Первая из~приведенных фотографий получена с~помощью цифровой камеры. На~ней изображен стеклянный шар, освещенный сзади диффузным (рассеянным) светом, содержащим только две узкие спектральные линии: красная 630~нм и фиолетовая 400~нм. Рассеянный свет идет от~белого пола (обозначен~«1» на~рисунке) и белых стен (обозначены~«2»). И~пол, и~стены освещаются фиолетовым и~красным светодиодами. Камера имеет только красный, синий и~зеленый датчики, поэтому фиолетовое излучение отображается на~фотографии как синее. Фотография сделана с~расстояния, намного превышающего радиус шара. К~задней поверхности шара приклеена тонкая непрозрачная нить, которая образует на~шаре дугу большого круга. На~фотографии нить заслонена шаром и~не~видна напрямую. Однако, сильно деформированные изображения небольших сегментов нити видны в~виде синего (обозначен~«b») и красного (обозначен~«r») эллипсов. Буквой~«p» на~фотографии обозначены области пурпурного цвета.  На~первой фотографии центр шара отмечен крестиком, а~периметр шара отмечен пунктирной линией. Увеличенная первая фотография приведена на~отдельном листе. На~этой фотографии вы~можете проводить измерения расстояний. На~увеличенной фотографии граница между красной и~пурпурной областями также отмечена пунктирной линией. Вторая фотография получена при~освещении белым светом. Шар повернут так, что нить непосредственно видна.
Дайте качественное объяснение (изобразите ход лучей) того, что нить видна на~первой фотографии в~виде замкнутой линии.
Определите показатель преломления $n_R$ для~красного света.
Определите разницу показателей преломления $\Delta n\equiv n_V - n_R$ для~красного и~фиолетового света ($n_V$ –-~для~фиолетового).
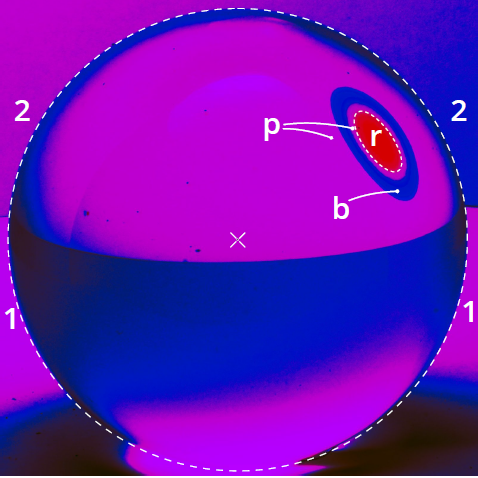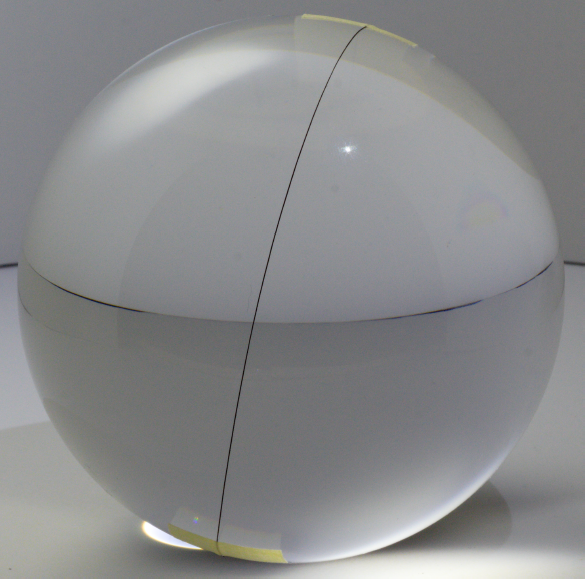
Дайте качественное объяснение (изобразите ход лучей) того, что нить видна на~первой фотографии в~виде замкнутой линии.

Определите показатель преломления $n_R$ для~красного света.
Ответ: $$n=1.50$$

Определите разницу показателей преломления $\Delta n\equiv n_V - n_R$ для~красного и~фиолетового света ($n_V$ –-~для~фиолетового).
Ответ: $$\Delta n\approx 0.0132$$
Темы:
T, ★, Оптика, Геометрическая оптика, Преломление, 2021, Европейские, 3D